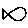
Label: fish